Interaction volume radius: 5 \u00c5
Interaction volume height: 15 \u00c5
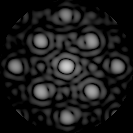
Disorder parameter: 0.1429